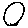
Label: circle